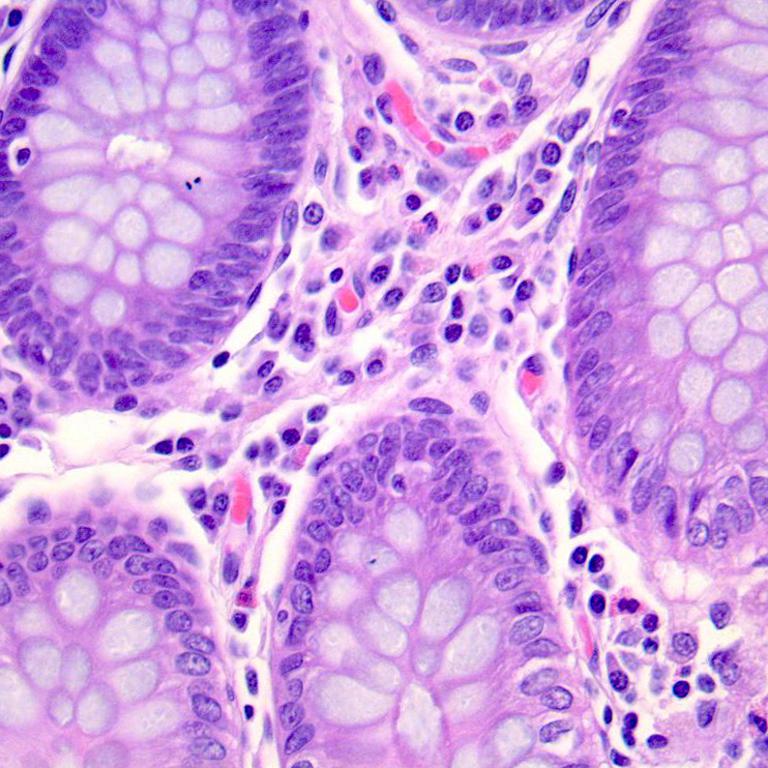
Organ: colon
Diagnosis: benign